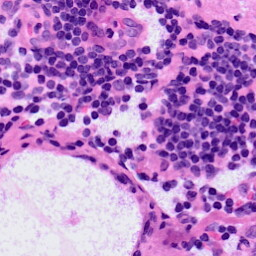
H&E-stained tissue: LymphNode